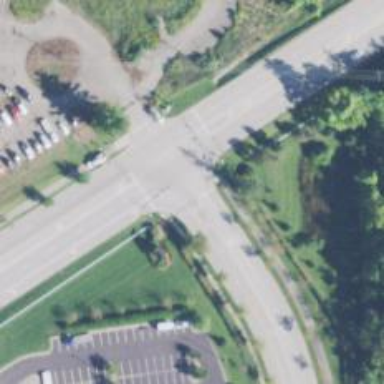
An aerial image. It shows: Unmarked road crossing.